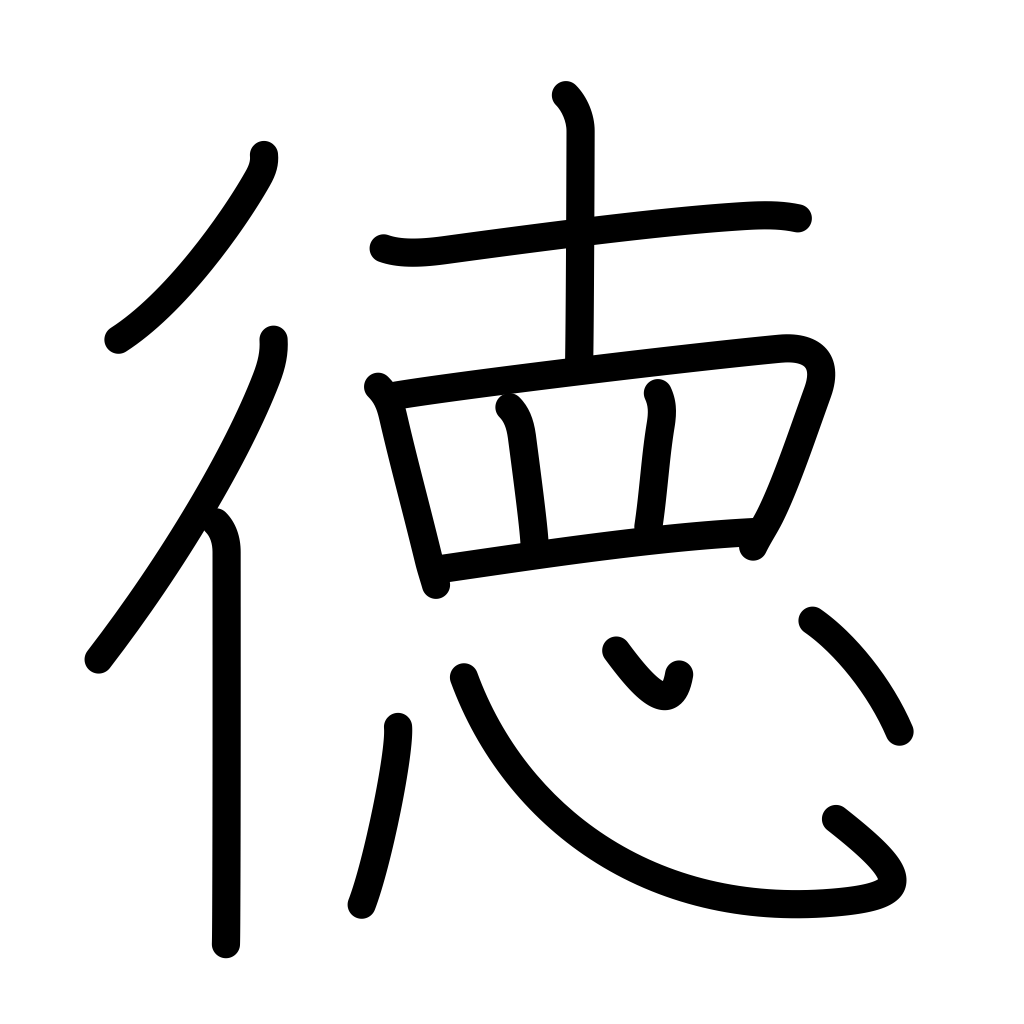
Meaning: benevolence, virtue, goodness, commanding respect